Brain MRI, t1w sequence, axial 2D slice.
Patient: age 33, sex F, weight 78 kg, height 1.78 m
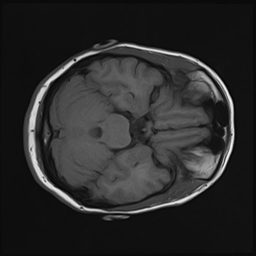